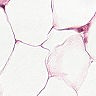
Metastatic tissue present: no